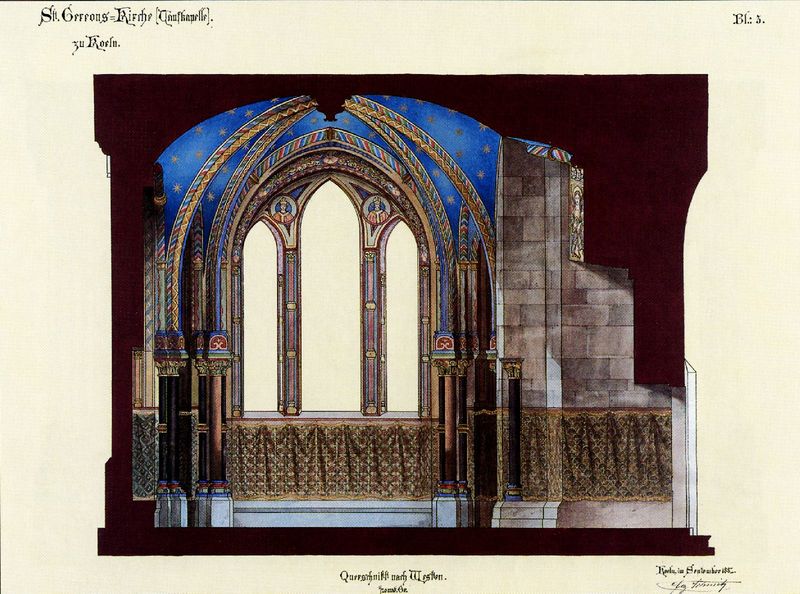
Titel: Die Taufkapelle von St. Gereon in Köln
Standort: Köln, St. Gereon (EU - D - NRW)
Schlagwörter: blau, himmel, braun, fenster, licht, säule, säulen, zeichnung, rot, tuch, malerei, ornament, architektur, steine, vorhang, brüstung, kirche, stoff, gotik, mauer, farbe, bögen, mauerwerk, sterne, sternenhimmel, kapitelle, spitzbögen, kapelle, gothik, streben, querschnitt, köln, vignetten, bausteine, st. gerrons, gereons-kirche